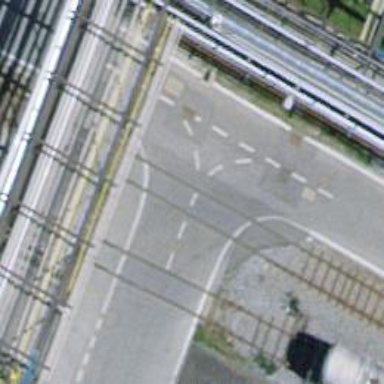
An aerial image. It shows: Level crossing along the railway.